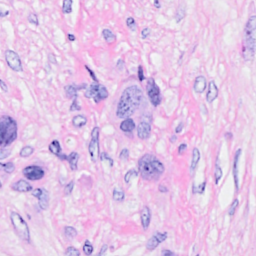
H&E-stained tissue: Breast